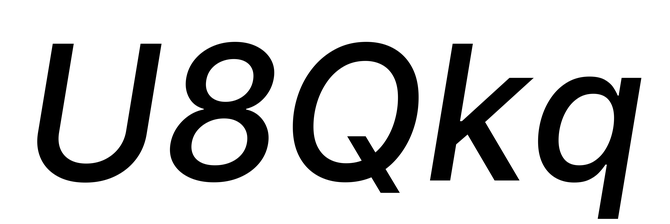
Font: Inter-Italic_Medium_Italic